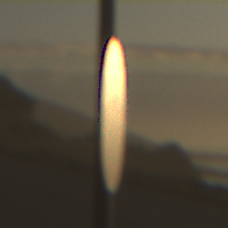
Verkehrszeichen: VerbotFussgaenger
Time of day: SunriseSunset
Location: Outdoor (Nature)
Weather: PartlyCloudy
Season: NotSpecified
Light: Natural